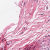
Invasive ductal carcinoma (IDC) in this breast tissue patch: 0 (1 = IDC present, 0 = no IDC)